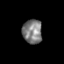
Tissue: prostate
Cell type: T cells
Senescence score: 0.3451
Nuclear area (px): 463
Mean DAPI intensity: 126.371